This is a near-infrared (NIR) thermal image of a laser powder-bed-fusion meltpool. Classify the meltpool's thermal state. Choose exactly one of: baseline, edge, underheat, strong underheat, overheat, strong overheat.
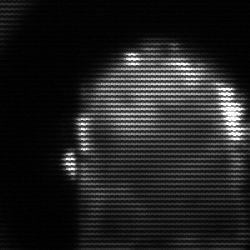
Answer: baseline